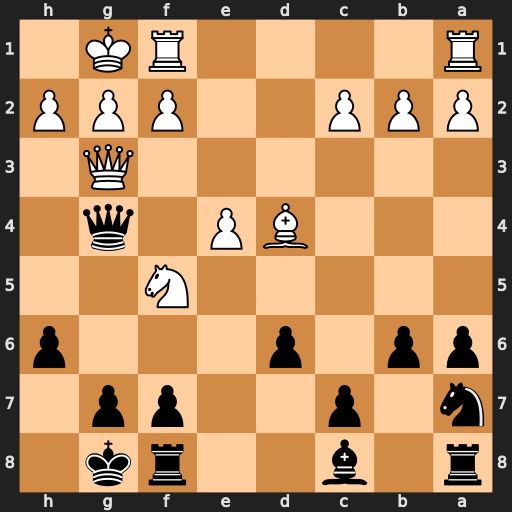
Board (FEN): r1b2rk1/n1p2pp1/pp1p3p/5N2/3BP1q1/6Q1/PPP2PPP/R4RK1
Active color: b
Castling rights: -
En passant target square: -
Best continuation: Bxf5 f3 Qxg3